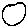
Label: circle